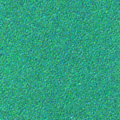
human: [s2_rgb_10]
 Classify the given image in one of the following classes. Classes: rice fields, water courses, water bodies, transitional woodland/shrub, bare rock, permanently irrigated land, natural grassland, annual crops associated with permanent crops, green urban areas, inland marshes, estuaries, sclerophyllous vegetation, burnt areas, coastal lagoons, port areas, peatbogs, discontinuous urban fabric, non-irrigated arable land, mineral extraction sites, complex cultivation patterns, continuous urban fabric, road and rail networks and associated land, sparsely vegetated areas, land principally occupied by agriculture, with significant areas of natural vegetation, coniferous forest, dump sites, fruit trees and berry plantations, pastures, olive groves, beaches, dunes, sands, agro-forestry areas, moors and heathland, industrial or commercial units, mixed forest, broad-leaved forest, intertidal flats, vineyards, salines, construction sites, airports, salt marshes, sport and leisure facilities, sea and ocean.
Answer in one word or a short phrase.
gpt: sea and ocean